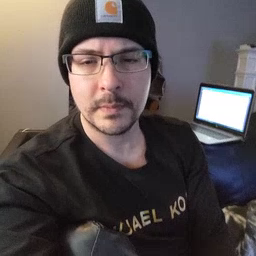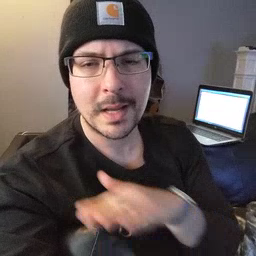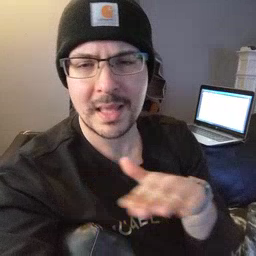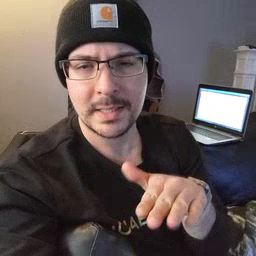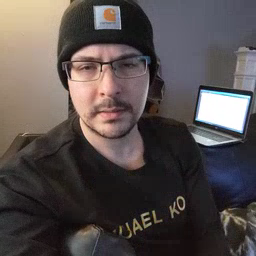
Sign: clean